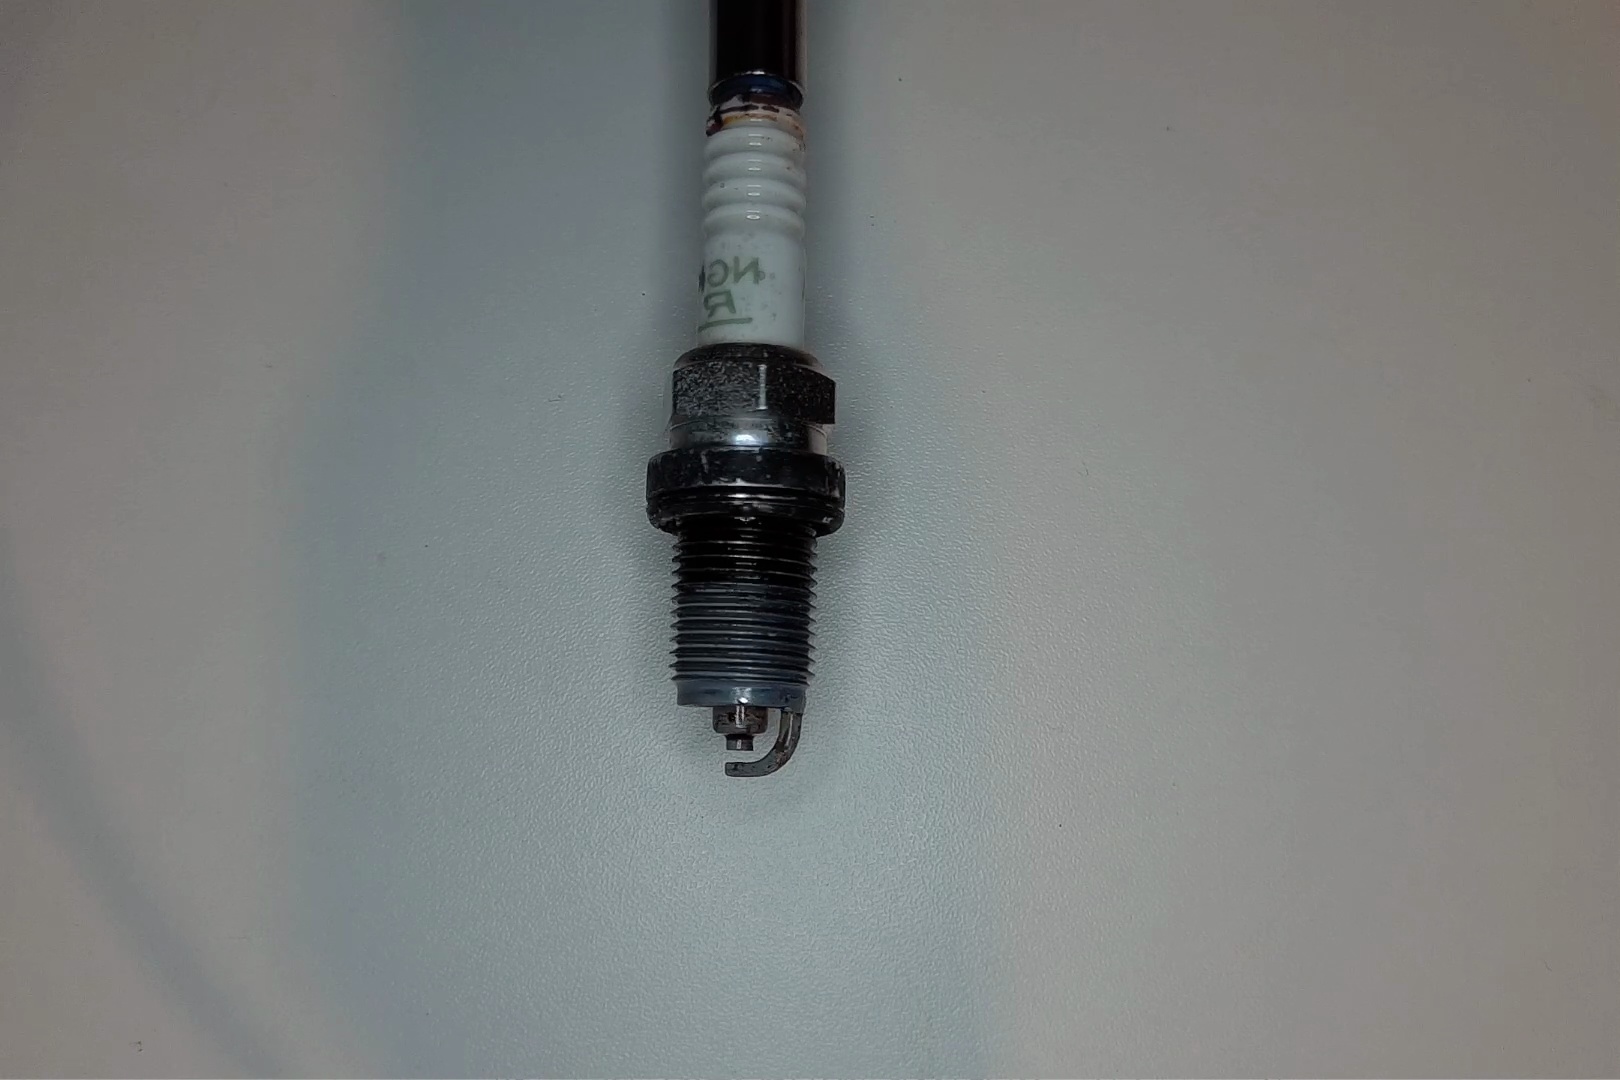
Label: anomaly